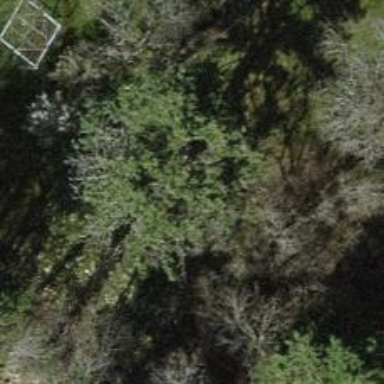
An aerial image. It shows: Beautiful tree in nature.